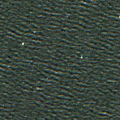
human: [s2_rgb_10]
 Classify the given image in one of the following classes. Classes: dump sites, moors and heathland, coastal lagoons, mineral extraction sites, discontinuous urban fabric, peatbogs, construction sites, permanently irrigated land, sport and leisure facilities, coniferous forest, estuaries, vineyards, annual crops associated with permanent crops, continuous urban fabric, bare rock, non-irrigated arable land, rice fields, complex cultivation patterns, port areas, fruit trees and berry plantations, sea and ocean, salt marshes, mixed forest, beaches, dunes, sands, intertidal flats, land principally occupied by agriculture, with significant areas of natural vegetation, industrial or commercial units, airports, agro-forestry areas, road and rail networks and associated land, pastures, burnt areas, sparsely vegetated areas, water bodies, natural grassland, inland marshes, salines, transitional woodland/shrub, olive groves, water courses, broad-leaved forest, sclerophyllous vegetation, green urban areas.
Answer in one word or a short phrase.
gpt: sea and ocean